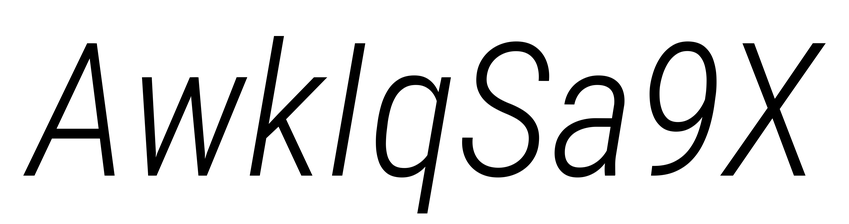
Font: Roboto-Italic_Condensed_Light_Italic